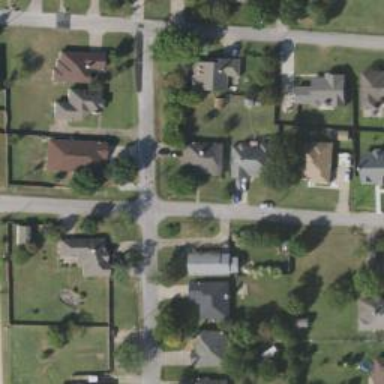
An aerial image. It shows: Residential road.